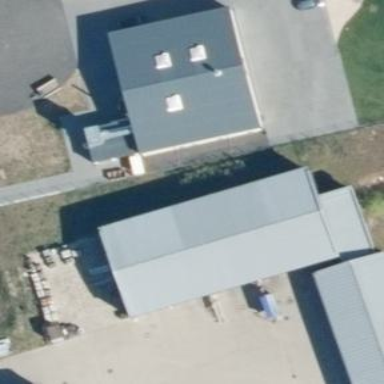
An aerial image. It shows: Industrial building.